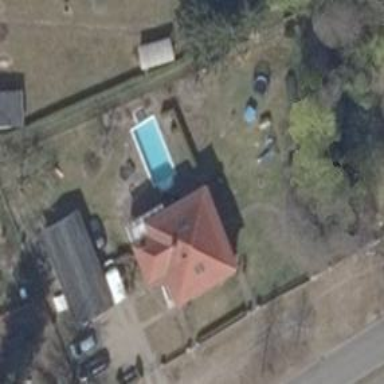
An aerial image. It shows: Detached building with hipped roof.